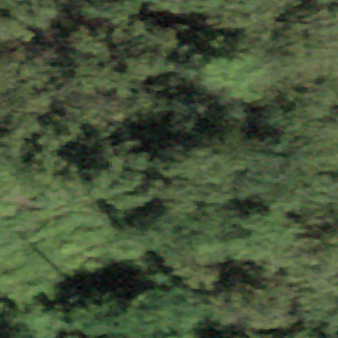
Label: other